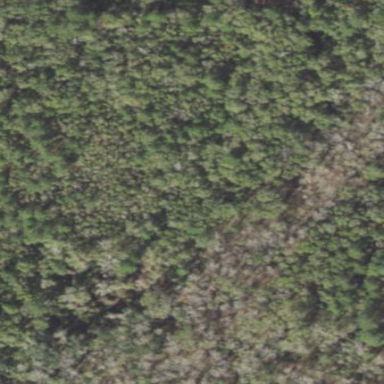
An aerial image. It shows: Mixed woodland area with various types of leaves.